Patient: sex M, age 61
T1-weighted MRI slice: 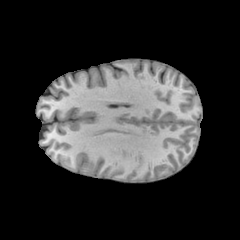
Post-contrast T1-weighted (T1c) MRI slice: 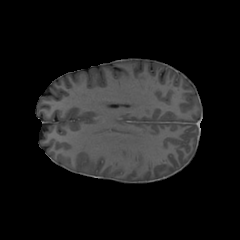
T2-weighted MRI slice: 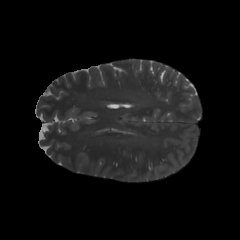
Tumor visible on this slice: no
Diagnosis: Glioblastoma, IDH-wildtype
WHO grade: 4